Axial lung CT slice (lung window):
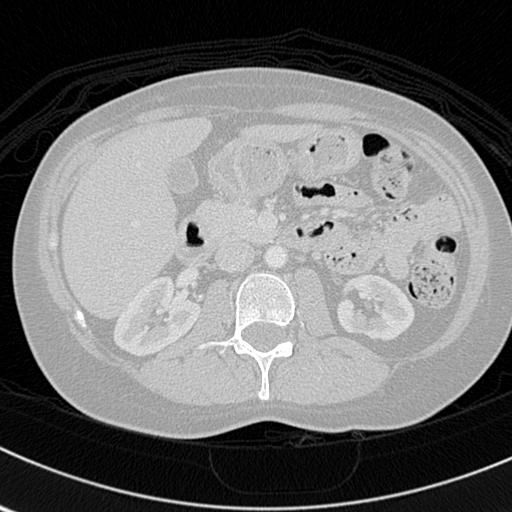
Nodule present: no